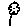
Label: flower